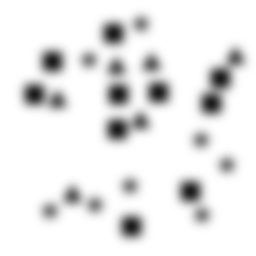
Squares: 10
Triangles: 6
Stars: 8
Total shapes: 24